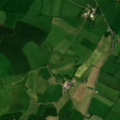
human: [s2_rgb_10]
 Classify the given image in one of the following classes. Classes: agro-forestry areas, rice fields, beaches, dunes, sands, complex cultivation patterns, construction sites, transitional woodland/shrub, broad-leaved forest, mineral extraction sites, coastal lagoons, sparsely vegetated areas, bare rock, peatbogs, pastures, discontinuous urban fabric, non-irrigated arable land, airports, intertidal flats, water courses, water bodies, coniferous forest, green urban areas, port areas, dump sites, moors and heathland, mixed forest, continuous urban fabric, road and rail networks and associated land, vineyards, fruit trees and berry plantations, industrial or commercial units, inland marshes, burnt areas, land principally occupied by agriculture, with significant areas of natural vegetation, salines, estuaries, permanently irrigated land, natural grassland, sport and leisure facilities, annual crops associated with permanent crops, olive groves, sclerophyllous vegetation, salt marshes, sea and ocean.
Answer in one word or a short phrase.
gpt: pastures, land principally occupied by agriculture, with significant areas of natural vegetation, coniferous forest, mixed forest